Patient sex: F
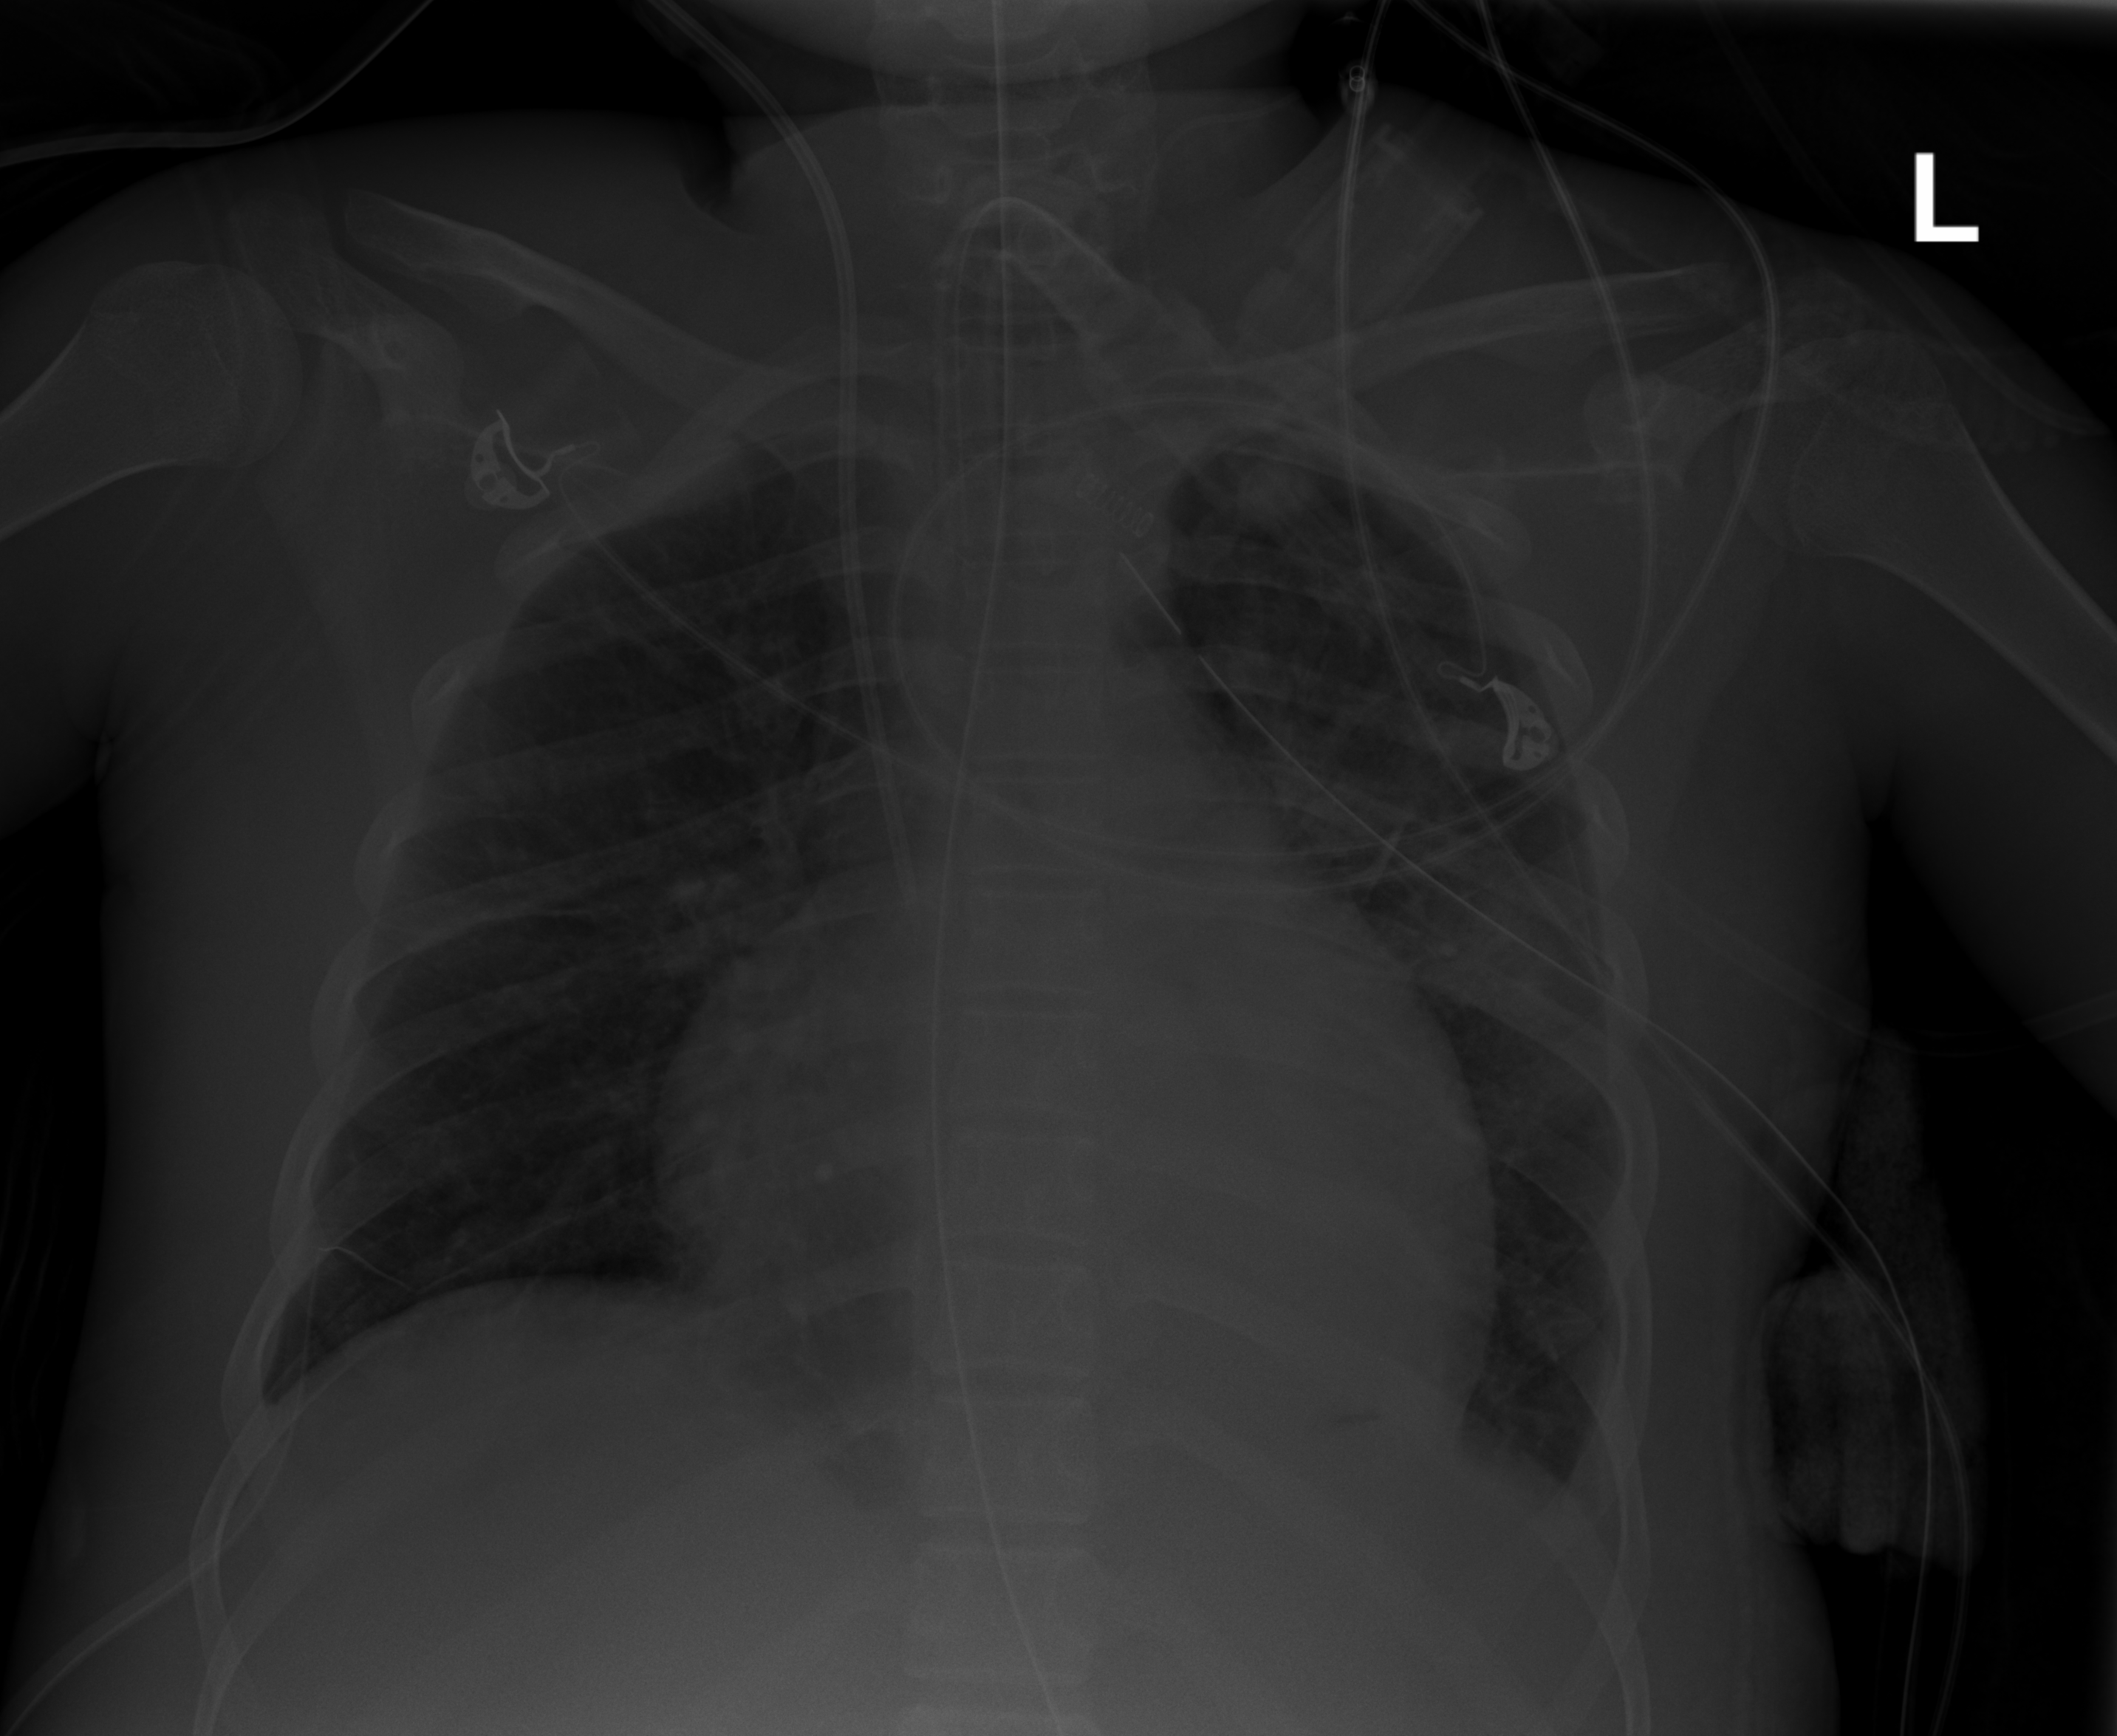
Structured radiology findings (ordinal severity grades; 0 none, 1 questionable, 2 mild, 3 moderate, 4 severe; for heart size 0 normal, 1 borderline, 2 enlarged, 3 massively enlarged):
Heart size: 2
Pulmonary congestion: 1
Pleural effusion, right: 0
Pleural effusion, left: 1
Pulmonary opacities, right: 1
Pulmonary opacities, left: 2
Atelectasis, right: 2
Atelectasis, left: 2